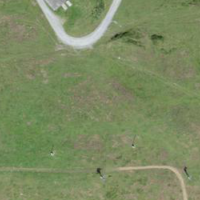
EUNIS habitat code: 23
Species observed at this site:
Rumex alpinus